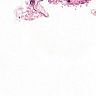
Metastatic tissue present: no